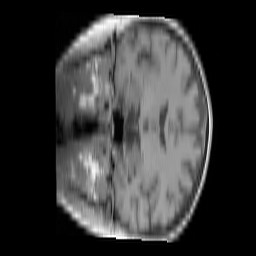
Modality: T1w
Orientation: coronal
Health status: ill
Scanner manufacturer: siemens
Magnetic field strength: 3 T
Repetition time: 0.4 s
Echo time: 0.00272 s